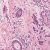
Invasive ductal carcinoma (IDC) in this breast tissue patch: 1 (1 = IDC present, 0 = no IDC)